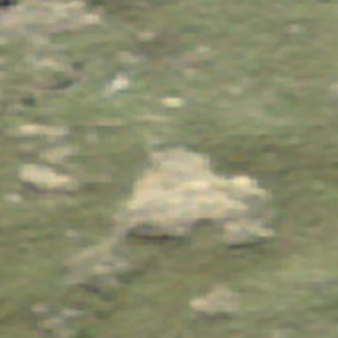
Label: other